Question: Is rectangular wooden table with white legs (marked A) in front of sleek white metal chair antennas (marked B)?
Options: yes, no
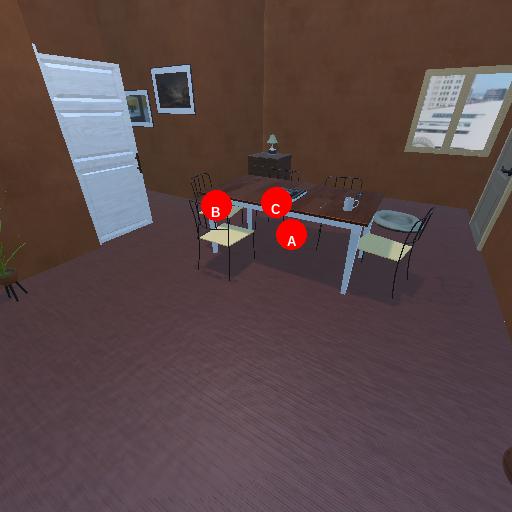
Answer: yes